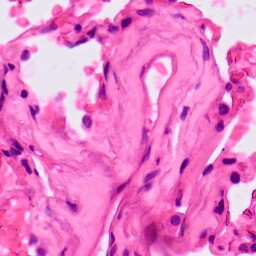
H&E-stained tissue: Lung